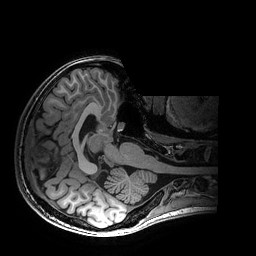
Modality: T1w
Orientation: axial
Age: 20
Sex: female
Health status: healthy
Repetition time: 2.53 s
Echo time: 0.0034 s